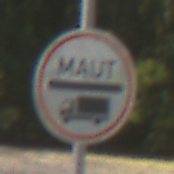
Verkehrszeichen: Mautpflicht
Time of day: Midday
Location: Outdoor (Nature)
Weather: Clear
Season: Summer
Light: Natural